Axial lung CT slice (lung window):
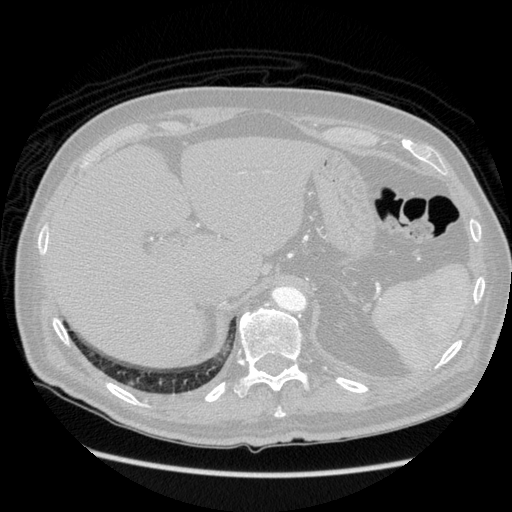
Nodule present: no